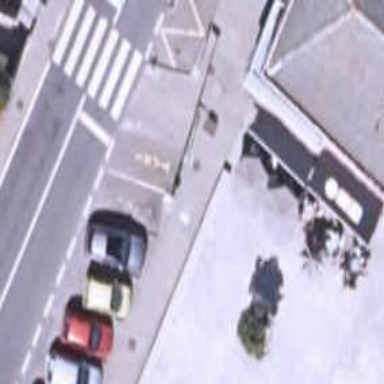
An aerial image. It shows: Taxi stand.